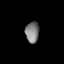
Tissue: lung
Cell type: Myeloid cells
Senescence score: 0.6804
Nuclear area (px): 284
Mean DAPI intensity: 124.532